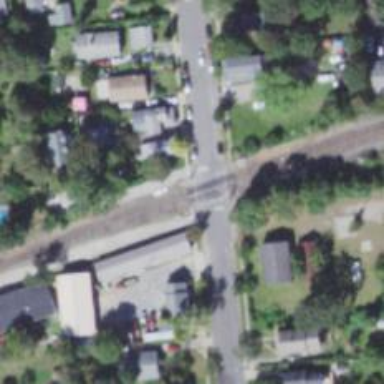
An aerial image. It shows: Railway crossing.